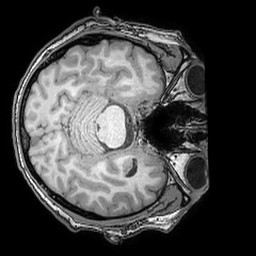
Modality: T1w
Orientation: axial
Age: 43
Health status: ill
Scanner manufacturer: philips
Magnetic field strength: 3 T
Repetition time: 0.007 s
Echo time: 0.0035 s